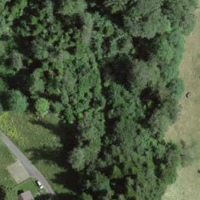
EUNIS habitat code: 41
Species observed at this site:
Petasites albus